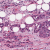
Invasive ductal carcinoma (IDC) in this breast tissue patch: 0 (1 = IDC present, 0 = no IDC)